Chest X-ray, PA view. Patient: 25 years old, sex M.
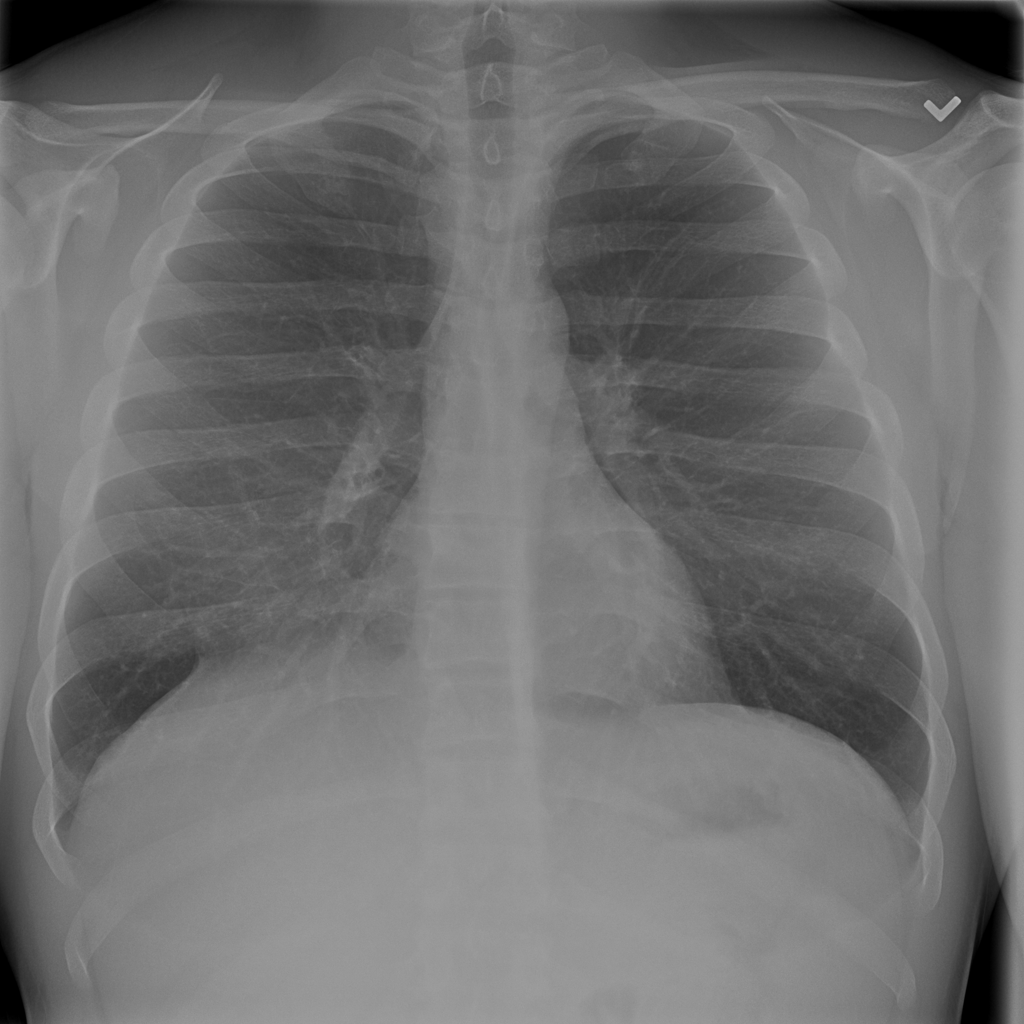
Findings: Infiltration